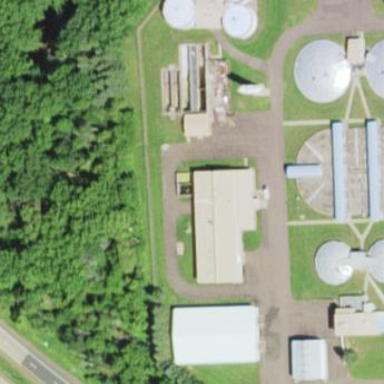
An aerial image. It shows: View of wastewater plant.